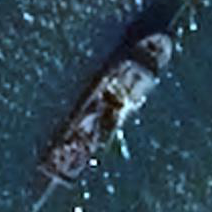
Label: civil